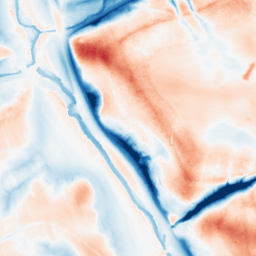
Category: edge_preserving
Decomposition family: guided
Decomposition parameters: radius: 16
eps: 1
Upsampling method: quintic
Upsampling parameters: scale: 8
Upsampling scale: 8